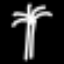
Label: palm tree